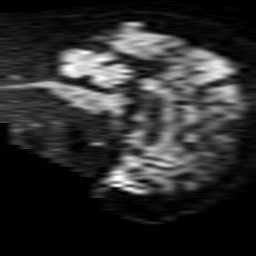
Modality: TRACE
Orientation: sagittal
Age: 70
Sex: male
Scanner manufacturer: philips
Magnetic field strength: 1.5 T
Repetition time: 3.542 s
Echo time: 0.09411 s